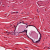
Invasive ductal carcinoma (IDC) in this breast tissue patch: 0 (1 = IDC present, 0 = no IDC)